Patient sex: M
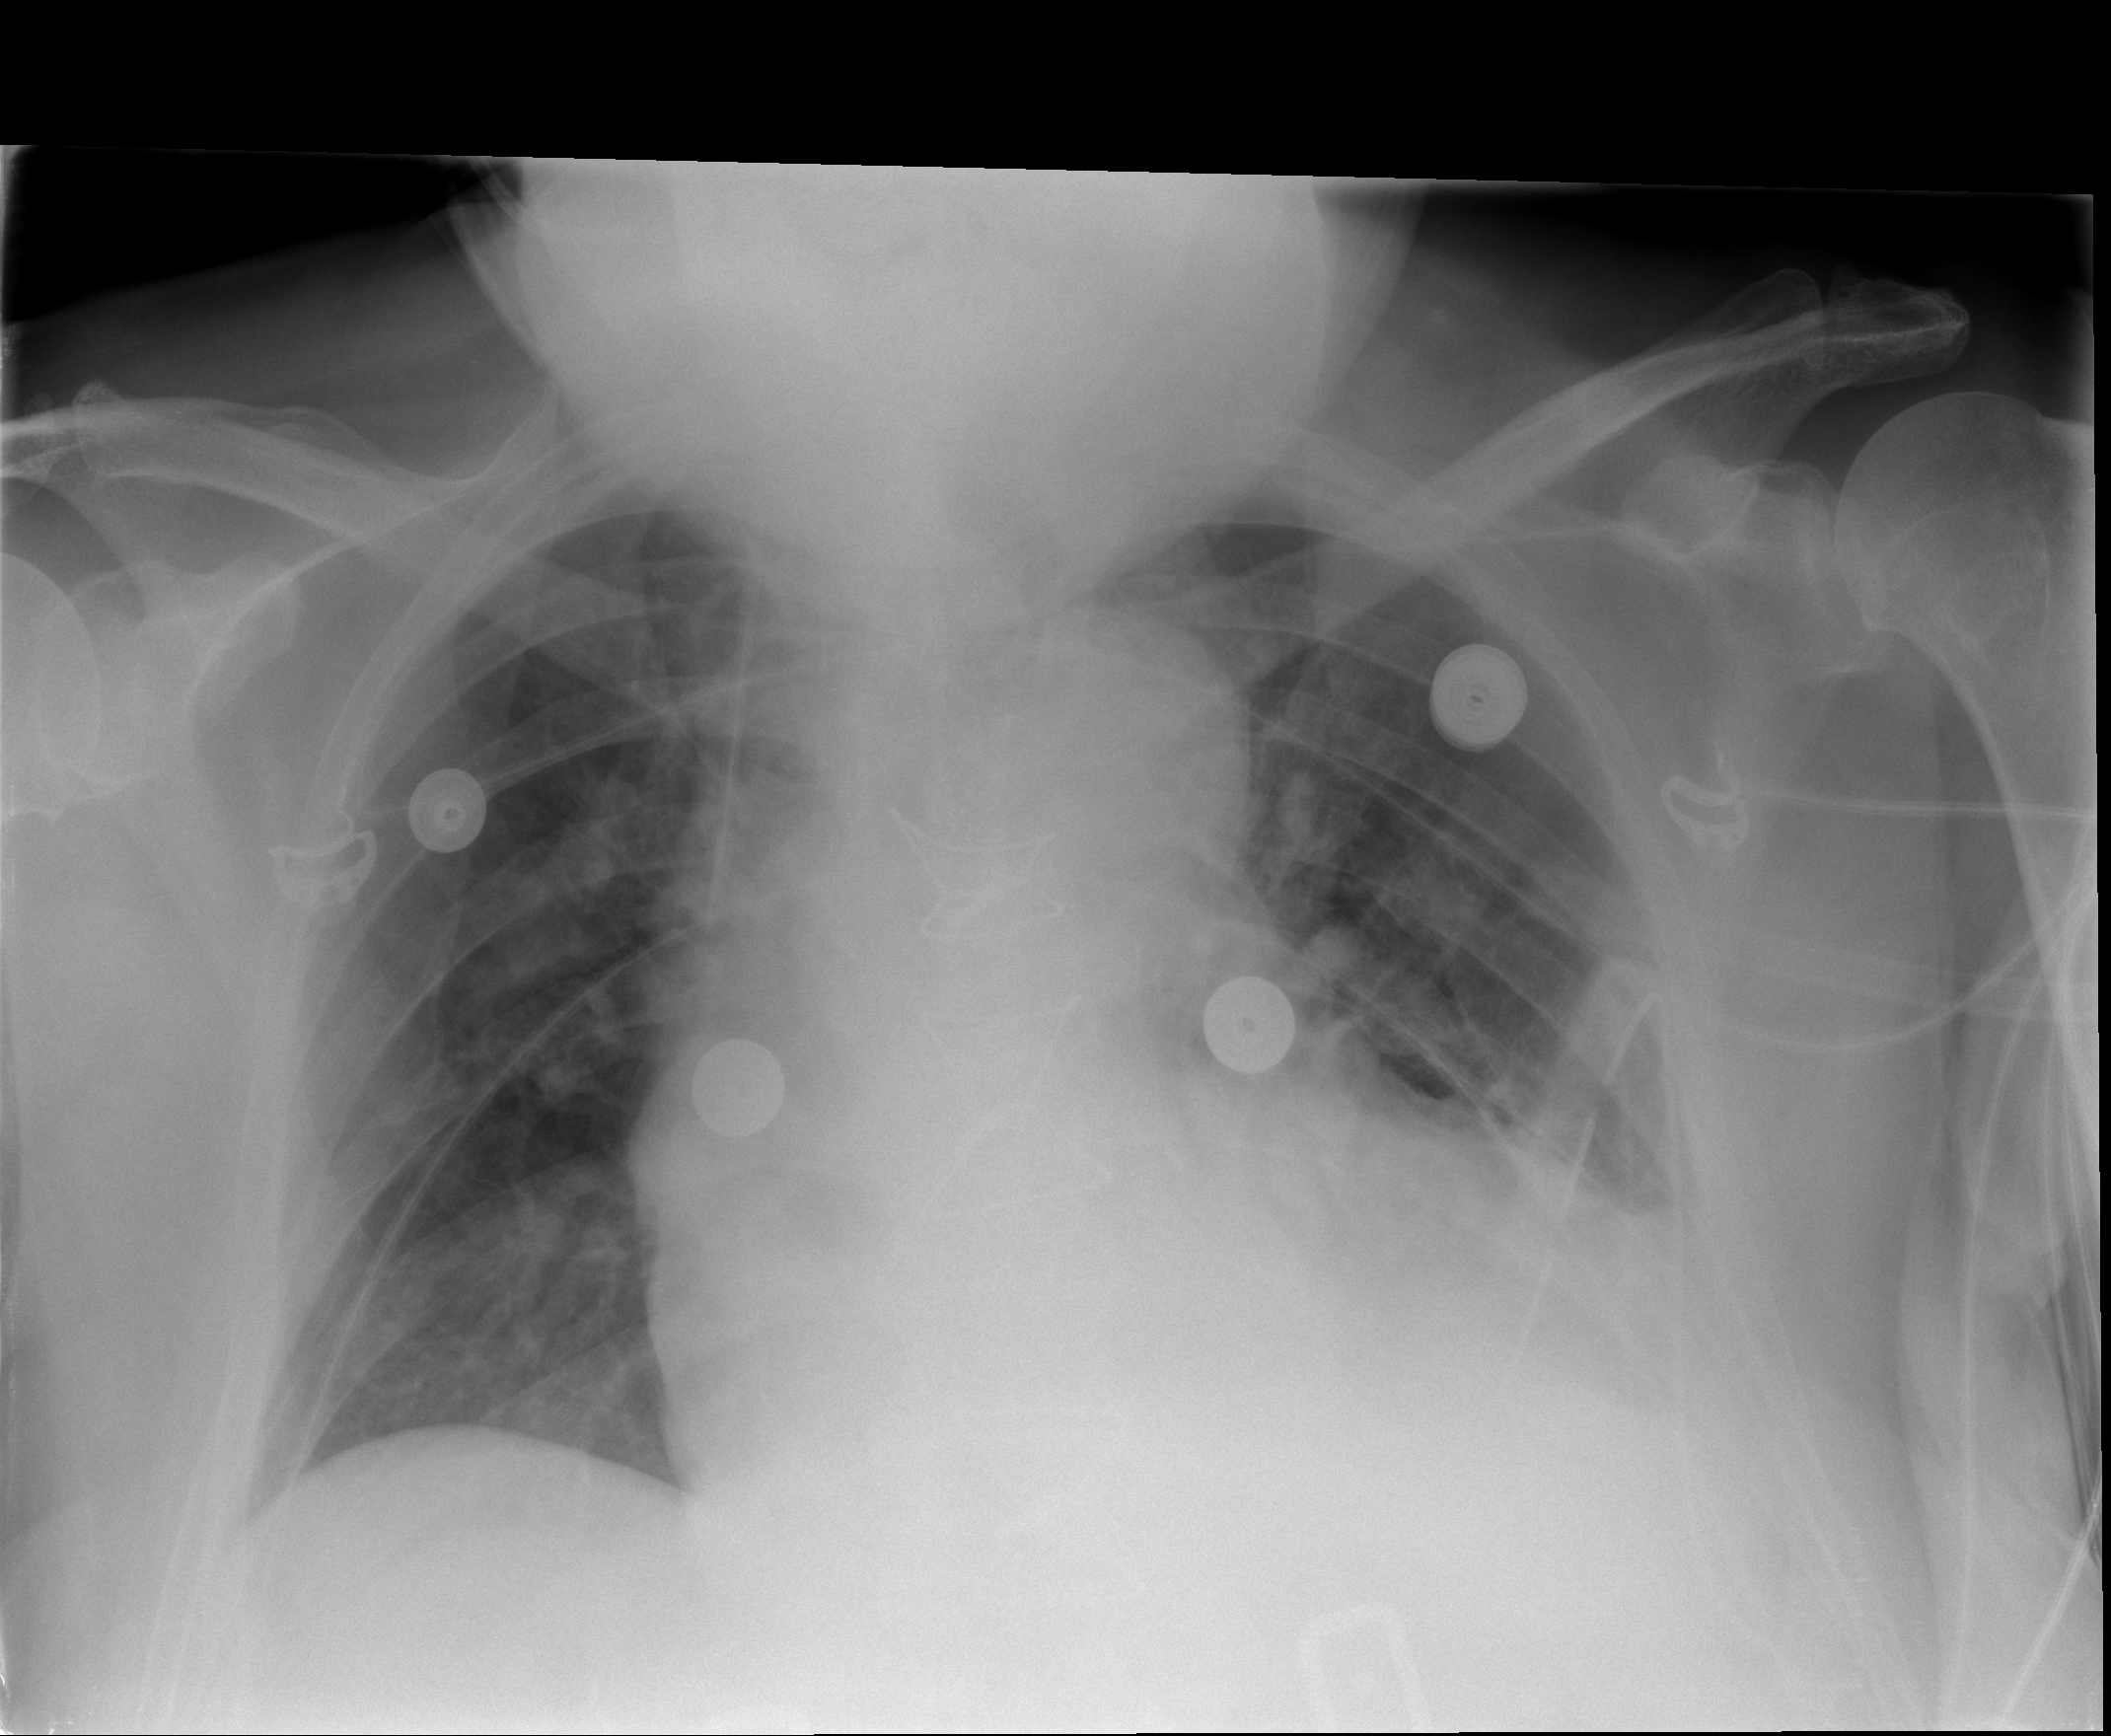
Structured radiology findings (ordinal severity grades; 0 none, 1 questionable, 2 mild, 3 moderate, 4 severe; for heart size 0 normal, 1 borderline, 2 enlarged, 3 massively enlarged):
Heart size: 2
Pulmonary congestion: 0
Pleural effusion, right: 0
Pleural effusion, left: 0
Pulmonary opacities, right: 0
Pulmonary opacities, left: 0
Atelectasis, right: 0
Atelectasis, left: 2